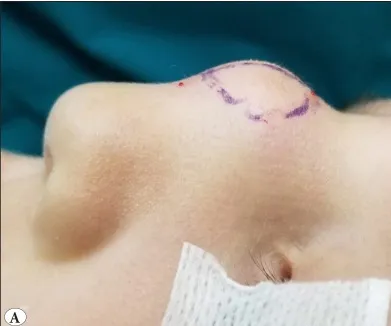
A) The external physical examination revealed a 2 cm-sized mass on the nasal dorsum.
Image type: medical_photograph (other_medical_photograph)